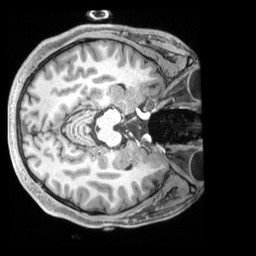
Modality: T1w
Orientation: axial
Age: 24
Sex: male
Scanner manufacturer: siemens
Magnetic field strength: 3 T
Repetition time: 2.4 s
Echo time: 0.00226 s